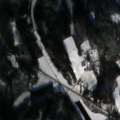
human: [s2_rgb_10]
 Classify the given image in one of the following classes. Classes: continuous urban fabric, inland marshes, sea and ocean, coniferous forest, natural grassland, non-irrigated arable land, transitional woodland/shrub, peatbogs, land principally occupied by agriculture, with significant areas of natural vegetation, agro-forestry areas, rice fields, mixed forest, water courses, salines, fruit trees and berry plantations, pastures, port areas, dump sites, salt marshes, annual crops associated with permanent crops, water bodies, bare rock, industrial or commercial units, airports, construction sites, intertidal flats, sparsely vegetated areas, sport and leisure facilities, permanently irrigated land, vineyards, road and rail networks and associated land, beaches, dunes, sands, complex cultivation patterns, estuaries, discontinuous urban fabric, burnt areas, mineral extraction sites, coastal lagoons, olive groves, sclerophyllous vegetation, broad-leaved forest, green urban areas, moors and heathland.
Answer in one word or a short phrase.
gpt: land principally occupied by agriculture, with significant areas of natural vegetation, coniferous forest, mixed forest